Question: I'm working through some Kendo UI tutorials and have a problem with the look of my text boxes on the grid. The demo I'm following is <URL>.
I've figured out how to format the date in the grid and use a datepicker for the date in the editor. To do this I've used an Editor template.
I've added an editor template for the name column just so I could apply a css class and it looks better but it doesn't function correctly. When the editor opens up the value in the text box is empty (see image). Surely there must be an easier way to apply a css class.
Do I have to create an editor template for all text boxes in the grid? If so, how can I have it bring the value when editing?
Here's the code for the grid:
'''
@(Html.Kendo().Grid<Product>()
.Name("Grid")
.Columns(columns => {
columns.Bound(p => p.Name);
columns.Bound(p => p.UnitPrice).Width(140);
columns.Bound(p => p.Units).Width(140);
columns.Bound(p => p.Discontinued).Width(100);
columns.Bound(p => p.Date).Width(100).Format("{0:d/M/yyyy}");
columns.Command(command => { command.Edit(); command.Destroy(); }).Width(200);
})
.ToolBar(toolbar => toolbar.Create())
.Editable(editable => editable.Mode(GridEditMode.InLine))
.Pageable()
.Sortable()
.Scrollable()
.DataSource(dataSource => dataSource
.Ajax()
.Events(events => events.Error("error_handler"))
.Model(model => model.Id(p => p.Id))
.Create(update => update.Action("EditingInline_Create", "Home"))
.Read(read => read.Action("EditingInline_Read", "Home"))
.Update(update => update.Action("EditingInline_Update", "Grid"))
.Destroy(update => update.Action("EditingInline_Destroy", "Grid"))
)
'''
)
Here's the code for the name editor template:
'''
@using Kendo.Mvc.UI
@model KendoUiOne.Models.Product
@Html.TextBoxFor(x=>x.Name, new {@class = "k-input k-textbox"})
'''

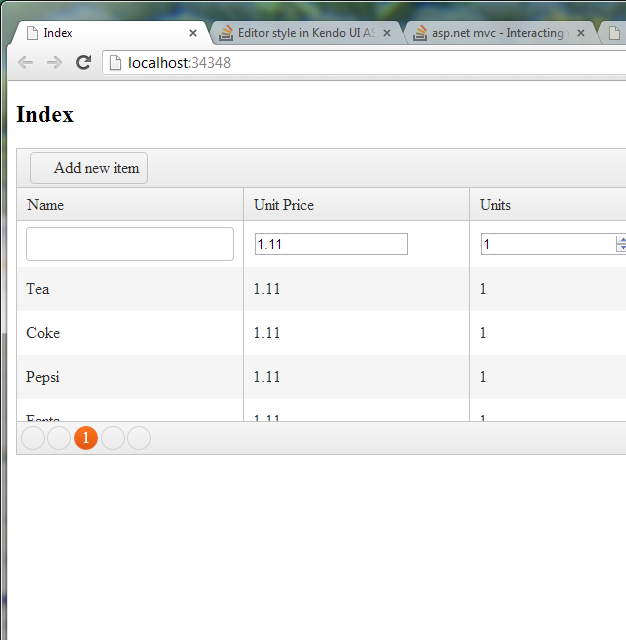
Answer: The issue is that model passed to the editor template is not the Product but just the string. This means that the model of the editor template is string.
And you should declare the TextBox helper to be for the model itself.
the Editor template should look like this:
'''
@model string
@Html.TextBoxFor(x=>x, new {@class = "k-input k-textbox"})
'''